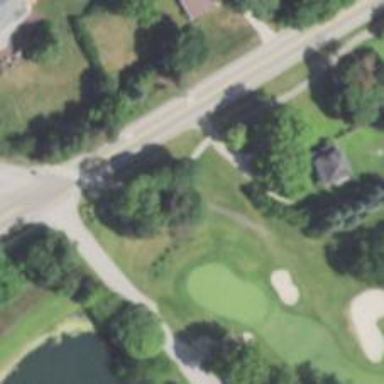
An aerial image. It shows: Path used for both walking and golf.